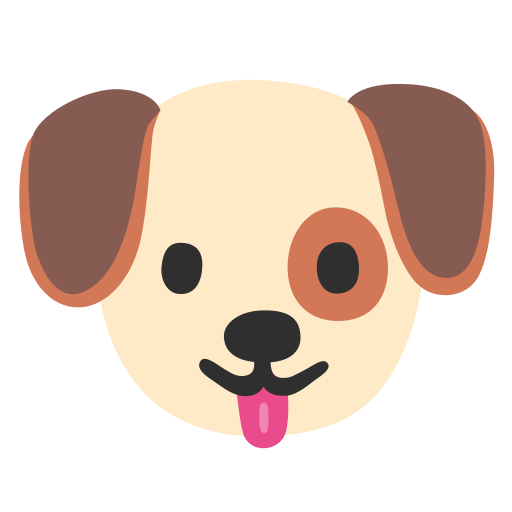
Emoji: 🐶